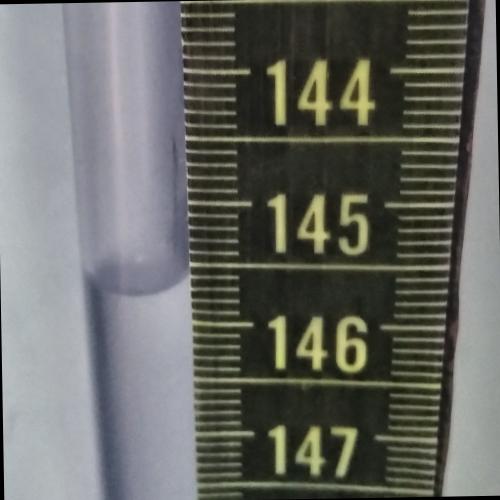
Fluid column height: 145.7 cm